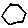
Label: hexagon